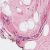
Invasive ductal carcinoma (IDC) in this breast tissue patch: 0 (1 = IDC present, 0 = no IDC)